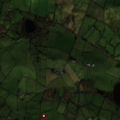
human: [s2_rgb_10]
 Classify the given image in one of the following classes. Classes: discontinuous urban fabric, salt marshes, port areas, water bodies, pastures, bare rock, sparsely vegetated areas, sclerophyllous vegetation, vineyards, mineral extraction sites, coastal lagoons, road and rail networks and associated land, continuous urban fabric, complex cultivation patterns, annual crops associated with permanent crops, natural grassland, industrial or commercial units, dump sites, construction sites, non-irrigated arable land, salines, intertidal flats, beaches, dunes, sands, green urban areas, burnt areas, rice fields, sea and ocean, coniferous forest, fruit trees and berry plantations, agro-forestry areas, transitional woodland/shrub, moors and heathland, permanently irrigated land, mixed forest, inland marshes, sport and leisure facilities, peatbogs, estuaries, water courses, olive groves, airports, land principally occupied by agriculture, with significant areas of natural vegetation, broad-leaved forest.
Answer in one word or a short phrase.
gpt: pastures